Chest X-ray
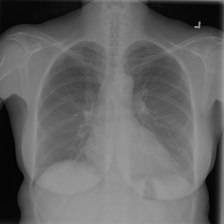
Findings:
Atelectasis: negative
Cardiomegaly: negative
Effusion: positive
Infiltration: negative
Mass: negative
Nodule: negative
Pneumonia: negative
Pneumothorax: negative
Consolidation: negative
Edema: negative
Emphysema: negative
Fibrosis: negative
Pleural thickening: negative
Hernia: negative